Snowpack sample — Buffalo Mountain, Silverthorne, Colorado, USA (2/22/26, 2:02 PM MST)
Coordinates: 39.622, -106.113
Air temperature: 33 °F
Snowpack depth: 63 cm
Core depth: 10 cm
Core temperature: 32 °F
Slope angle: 11°, slope face: 116°
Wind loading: low
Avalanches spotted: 0
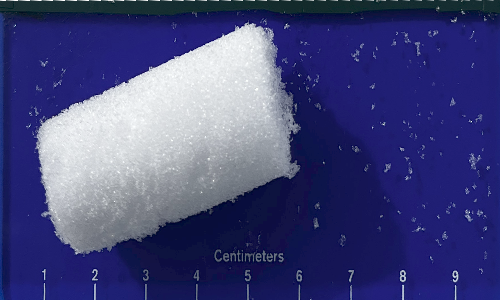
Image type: core
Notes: In a firebreak similar to site 1, minimal wind loading with no spotted avalanches (not many faces in view though)